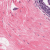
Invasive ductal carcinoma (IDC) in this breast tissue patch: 0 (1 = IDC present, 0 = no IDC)